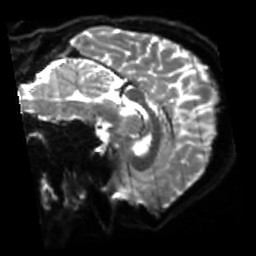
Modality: sbref
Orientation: sagittal
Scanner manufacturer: siemens
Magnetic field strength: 3 T
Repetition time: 4 s
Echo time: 0.0594 s